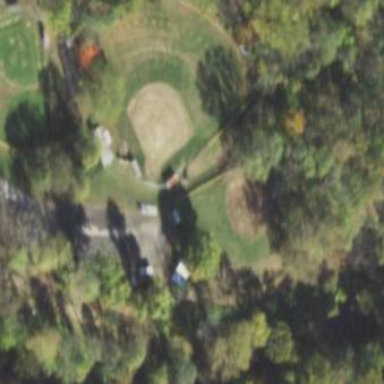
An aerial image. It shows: Baseball pitch for leisure land.